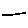
Label: line